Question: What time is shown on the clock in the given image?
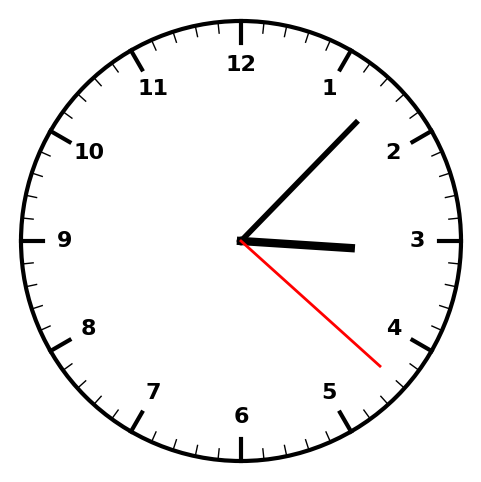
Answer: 03:07:22